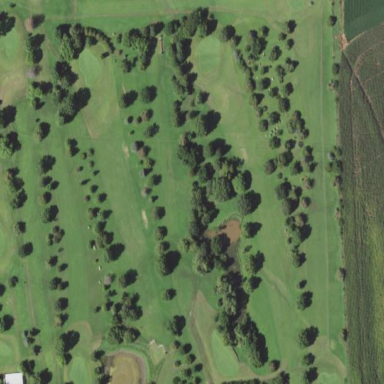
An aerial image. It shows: Golf course.